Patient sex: M
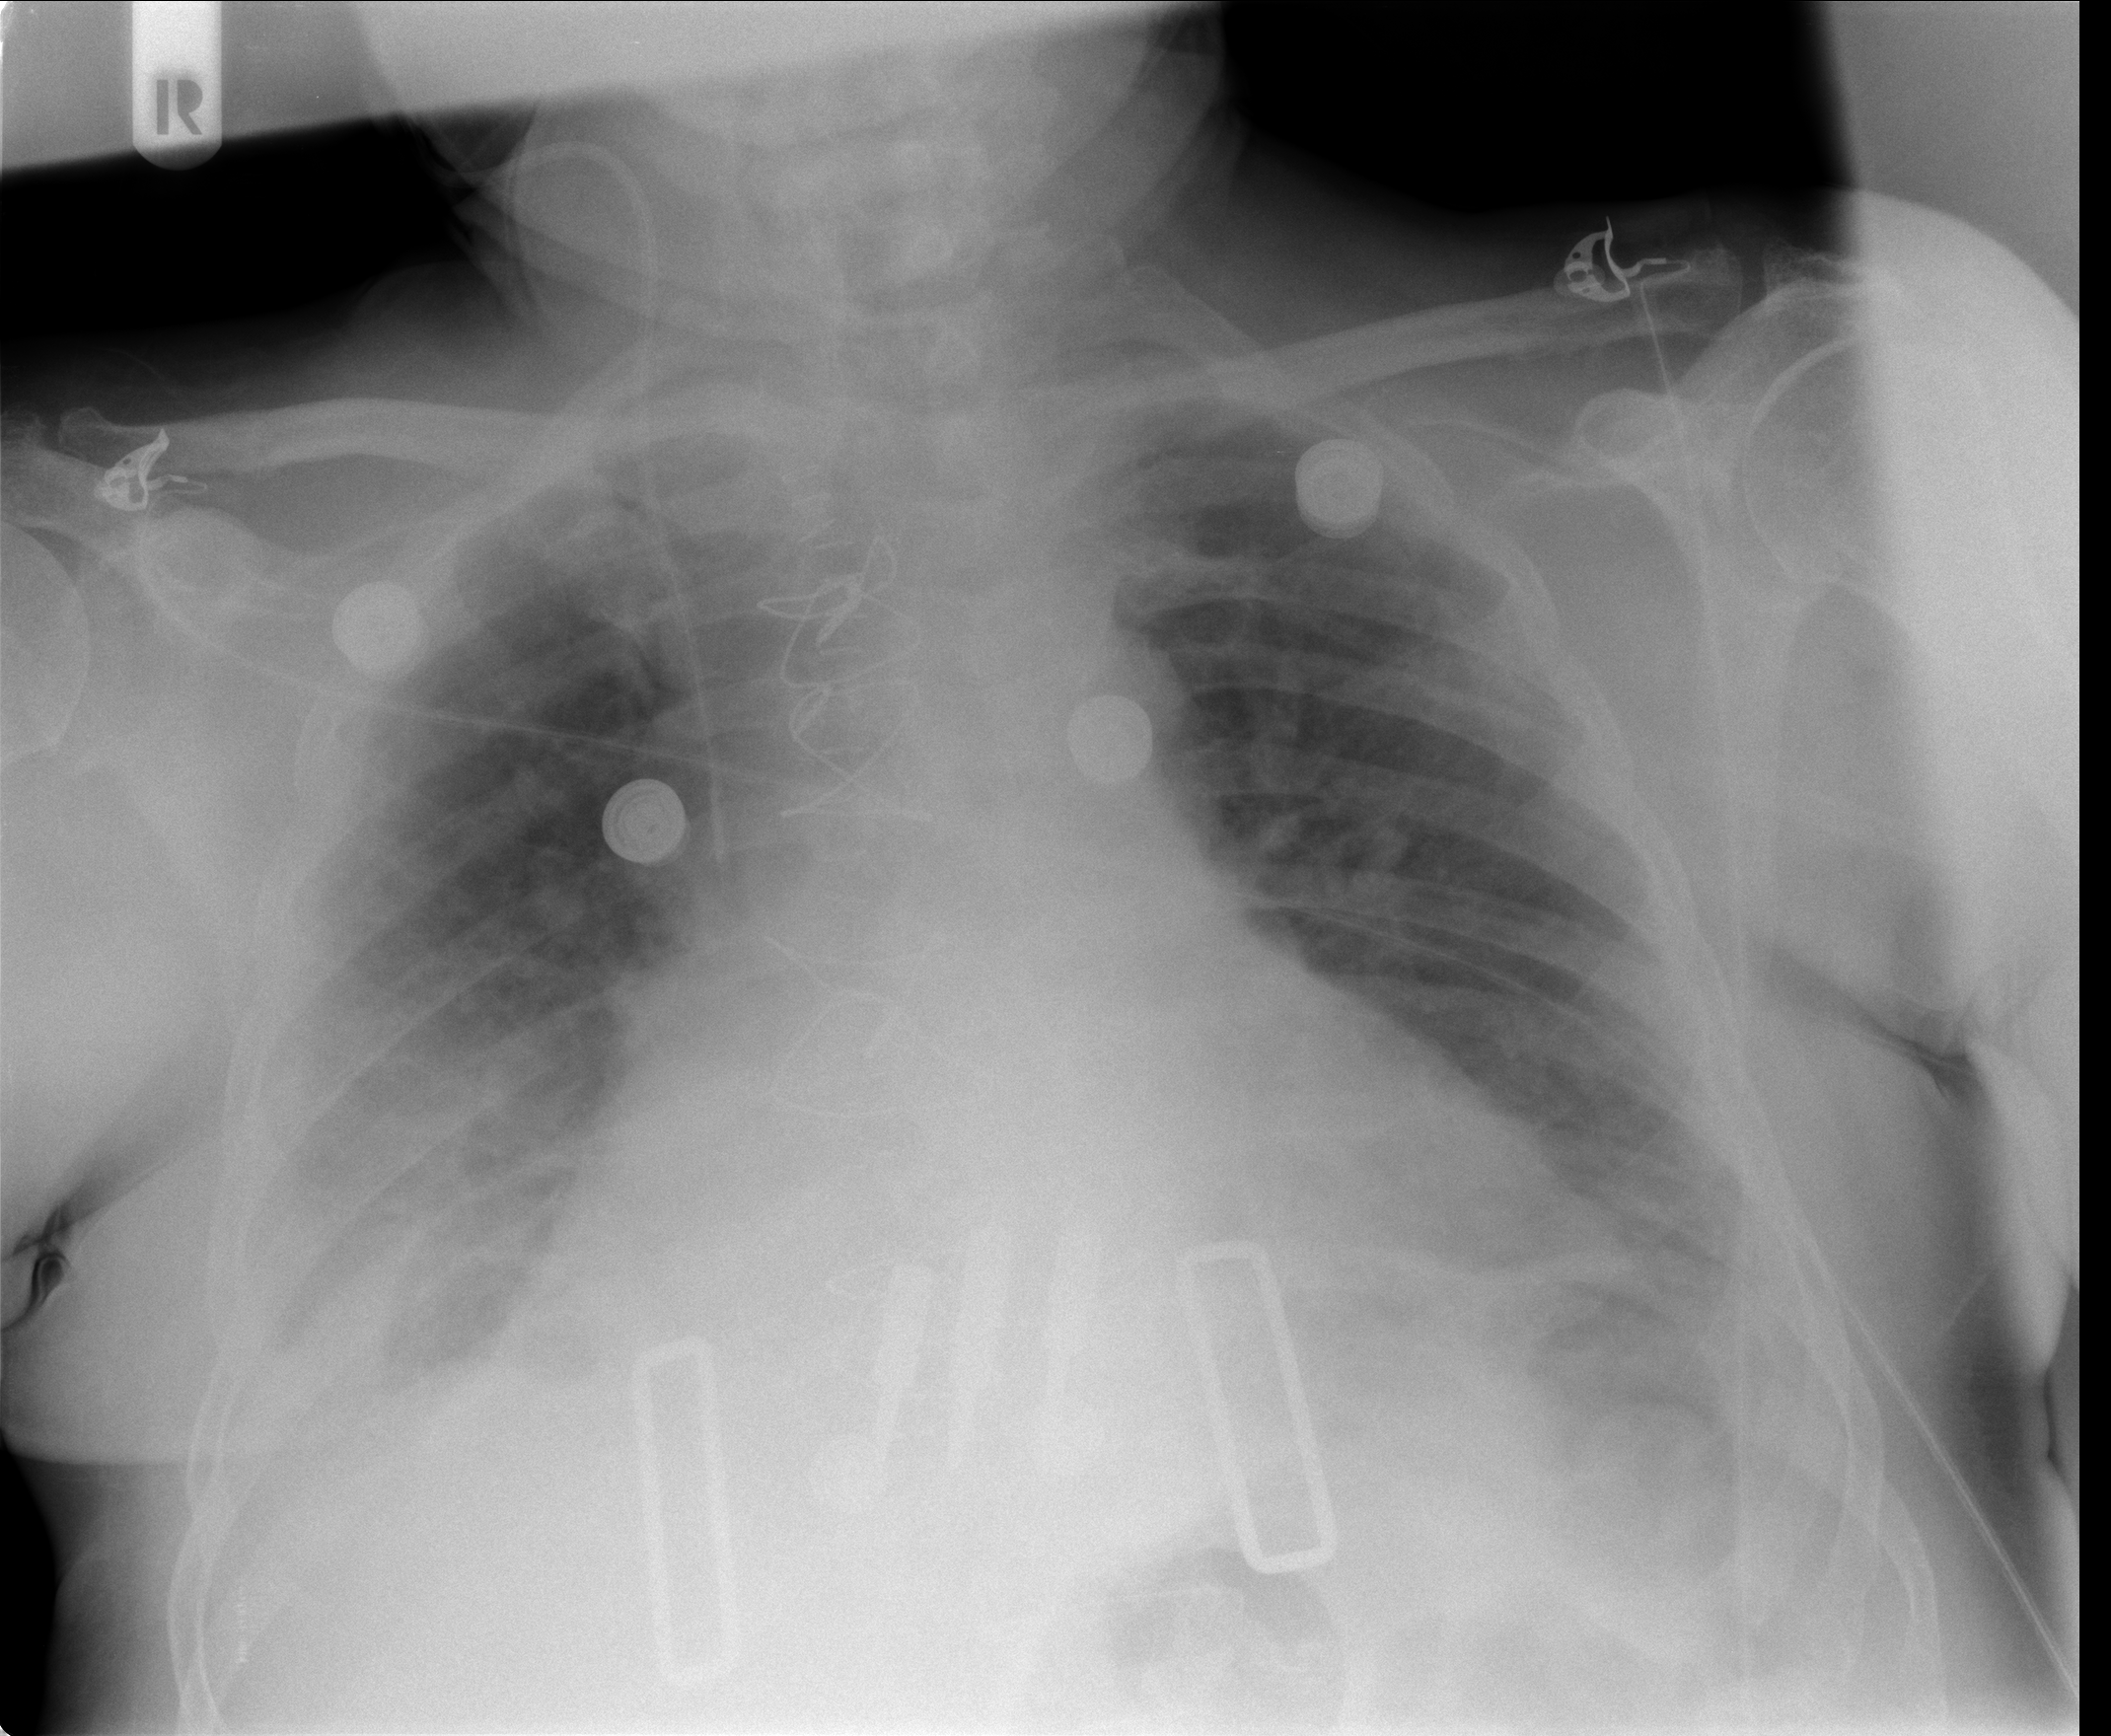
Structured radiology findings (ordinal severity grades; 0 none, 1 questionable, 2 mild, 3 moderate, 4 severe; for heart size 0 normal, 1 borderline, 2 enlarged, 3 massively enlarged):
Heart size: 2
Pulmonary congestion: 2
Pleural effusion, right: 2
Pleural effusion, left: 1
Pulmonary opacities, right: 2
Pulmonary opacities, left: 2
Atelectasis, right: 2
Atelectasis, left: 2